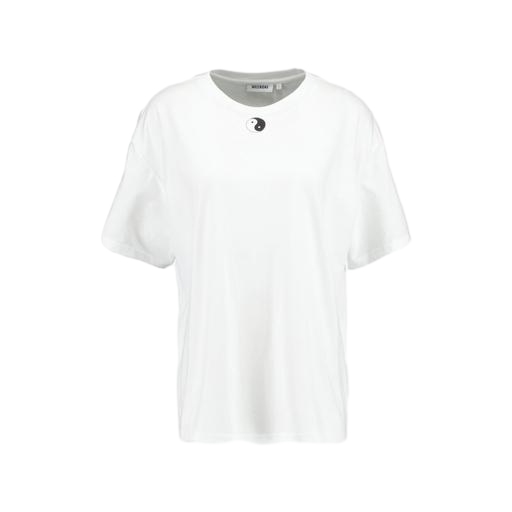
off-white classic t-shirt, only white t-shirt, white logo medallion t-shirt, white background